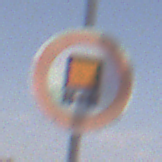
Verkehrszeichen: VerbotKennzeichnungspflichtigeKraftfahrzeugeGefaehrlicheGueter
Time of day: Midday
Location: Outdoor (Nature)
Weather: PartlyCloudy
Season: NotSpecified
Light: Natural